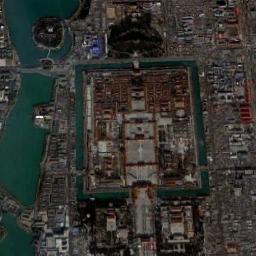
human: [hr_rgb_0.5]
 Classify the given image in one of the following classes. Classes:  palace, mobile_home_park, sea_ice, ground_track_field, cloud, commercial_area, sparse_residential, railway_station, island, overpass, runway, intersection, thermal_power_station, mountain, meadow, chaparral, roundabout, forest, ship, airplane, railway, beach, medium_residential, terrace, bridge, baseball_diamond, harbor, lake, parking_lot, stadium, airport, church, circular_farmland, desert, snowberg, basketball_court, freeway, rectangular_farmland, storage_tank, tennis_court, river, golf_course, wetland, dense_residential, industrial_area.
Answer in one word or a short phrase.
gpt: palace